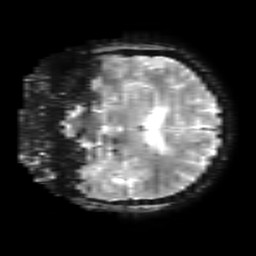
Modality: T2starw
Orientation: coronal
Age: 58
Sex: female
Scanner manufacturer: ge
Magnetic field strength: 3 T
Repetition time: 0.65 s
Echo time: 0.02 s